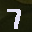
Label: 7